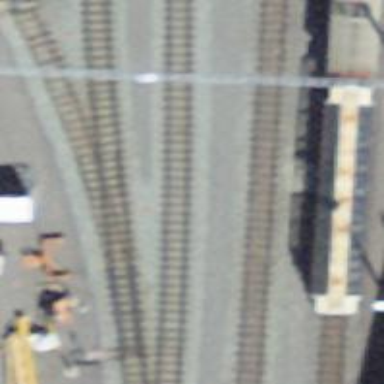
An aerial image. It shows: Narrow-gauge railway yard with electrified contact line.